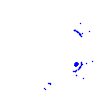
Particle: electron